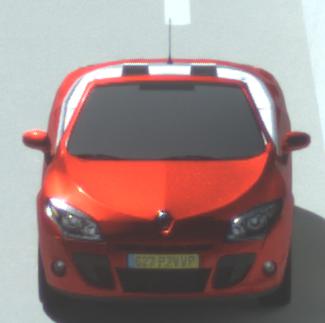
Make: Renault
Model: Mégane Coupé-Cabriolet 1.6 16V 110
Detailed model: Mégane (III) Coupé-Cabriolet
Model produced from: 2010/06
Model produced until: 2013/03
Doors: 2
Color: red
Road condition: dry road
Daytime: midday
Contrast: high contrast